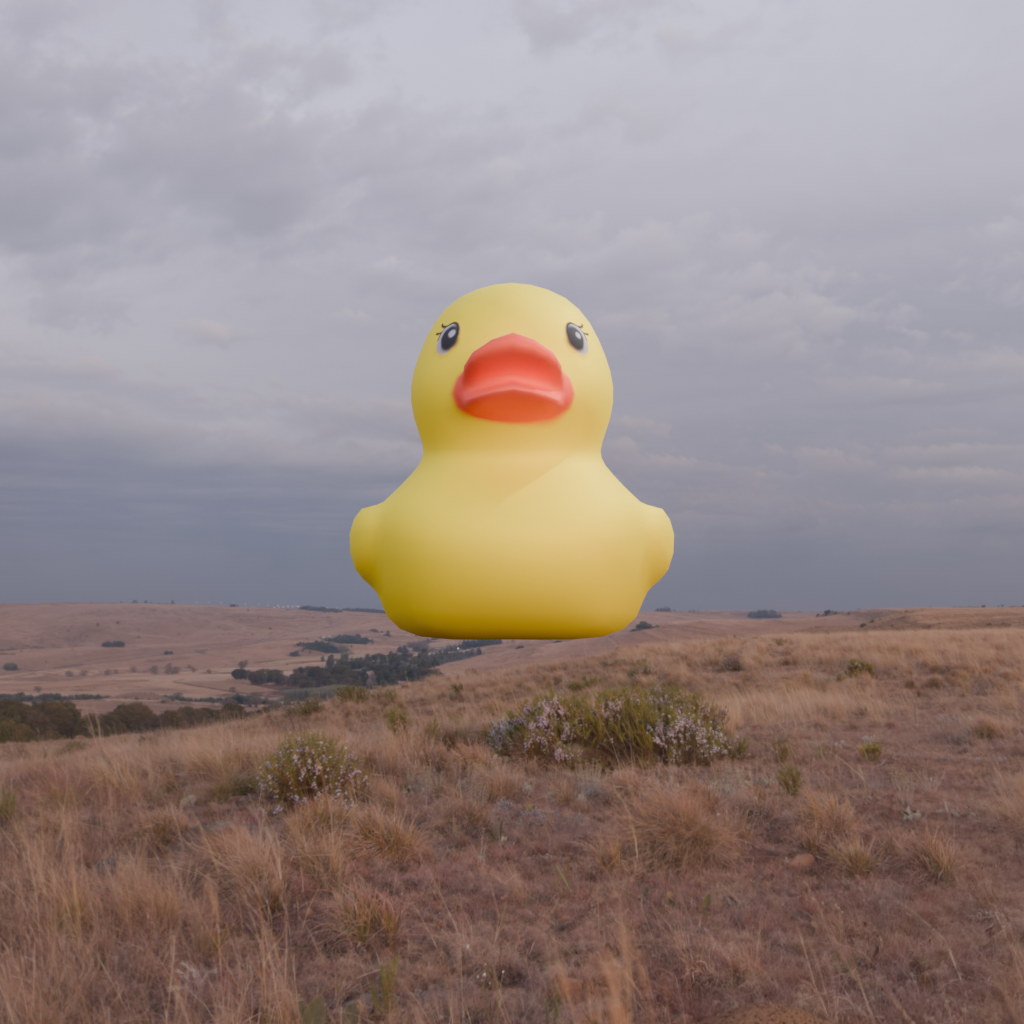
an image of a yellow rubber duck seen from <front> in a rural landscape at sunset with a colorful sky.